Question: please i am trying to search the all column that (dcountry ="France") as example, as illustrated in picture:

i try that code, but not work:
'''
MyFirebase.db.child("Developer").orderByChild("dcountry")
.startAt("France")
.endAt("France"+ "")
.addValueEventListener(object:ValueEventListener{
override fun onDataChange(p0: DataSnapshot?) {
'''
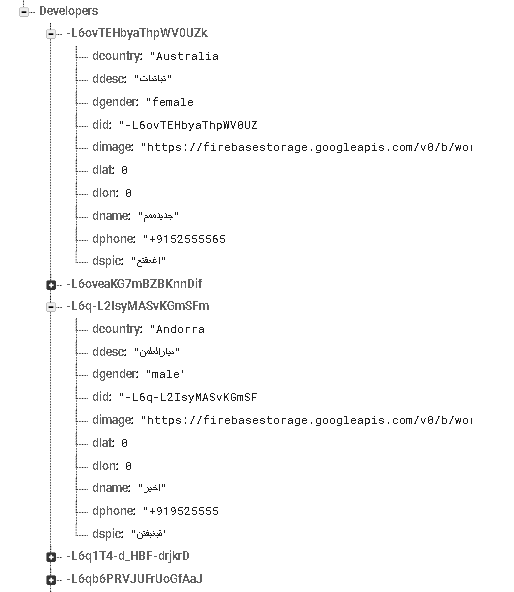
Answer: You can do this:
'''
MyFirebase.db.child("Developers").orderByChild("dcountry").equalTo("France").addValueEventListener(object:ValueEventListener{
'''
which will give you all countries that are equal to france